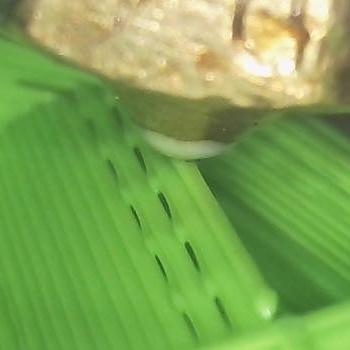
Flow rate: 56%